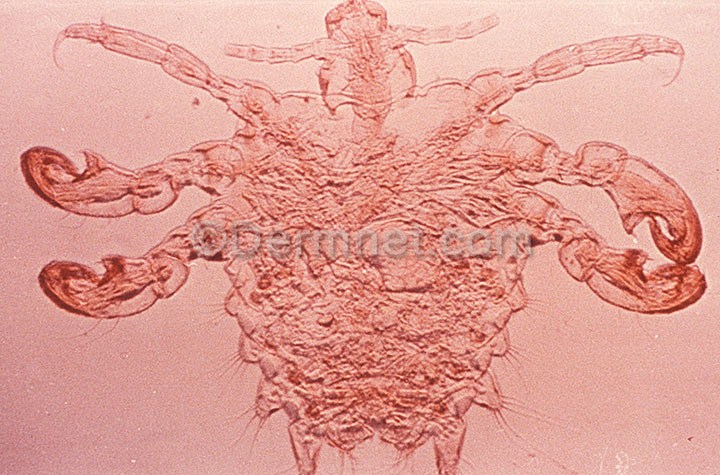
Disease: Scabies Lyme Disease and other Infestations and Bites